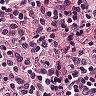
Metastatic tissue present: no